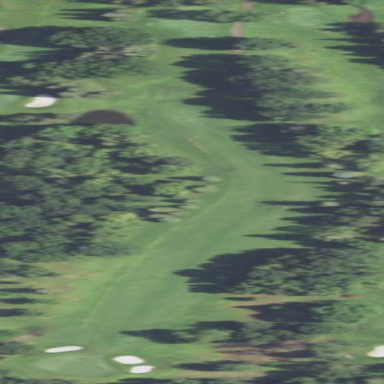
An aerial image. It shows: Rough grassy area used for golf.